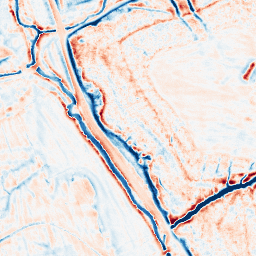
Category: edge_preserving
Decomposition family: bilateral
Decomposition parameters: d: 15
sigma_color: 150
sigma_space: 25
Upsampling method: quartic
Upsampling parameters: scale: 8
Upsampling scale: 8